Question: I want to place a image over an 'iframe'. To understand better, I attached the image bellow.
How can I do that?

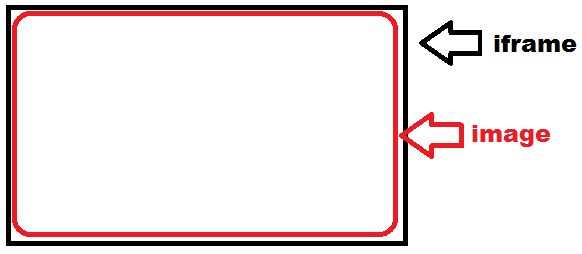
Answer: You can do this with 'position: absolute;' and 'z-index'
<URL>
HTML:
'''
<iframe src="http://jsfiddle.net/"></iframe>
<img src="http://flickholdr.com/600/400/dogs">
'''
CSS:
'''
iframe{
width: 600px;
height: 400px;
border : 2px solid black;
z-index: 2;
}
img{
position: absolute;
left: 0;
top: 0;
z-index: 3;
opacity: 0.3;
}
'''
...that way the the image is layered the iframe and will prevent clicking inside it.